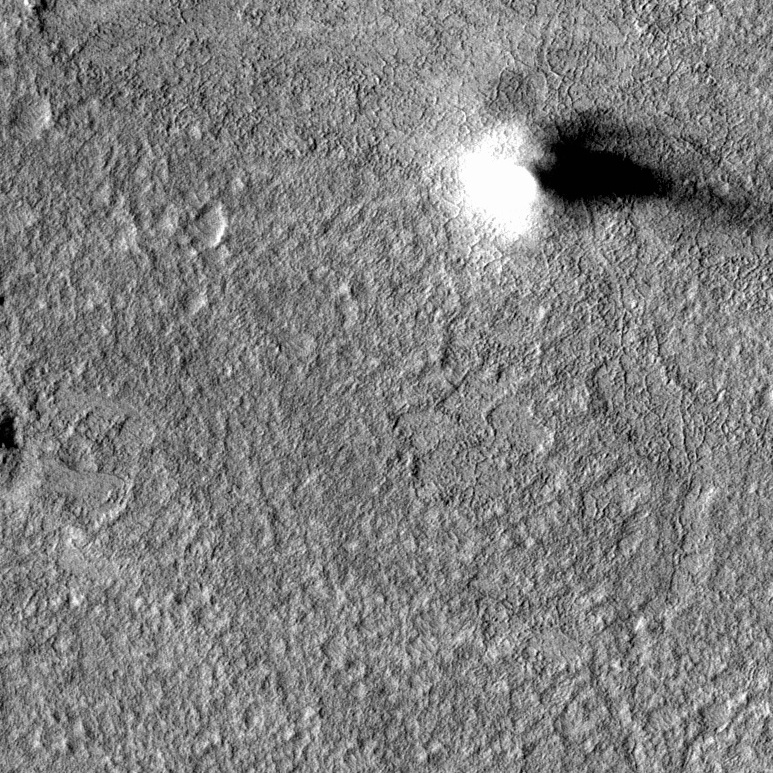
Label: dustdevil